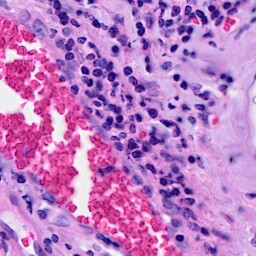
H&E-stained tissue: Breast